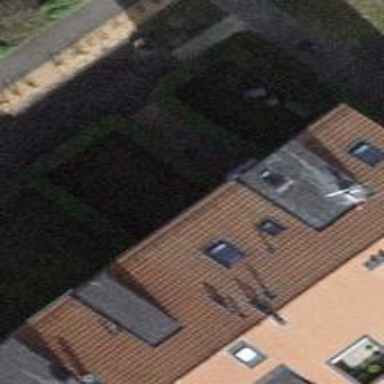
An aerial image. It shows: Garden enclosed by fence.